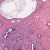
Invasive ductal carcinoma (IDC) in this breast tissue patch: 0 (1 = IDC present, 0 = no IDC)